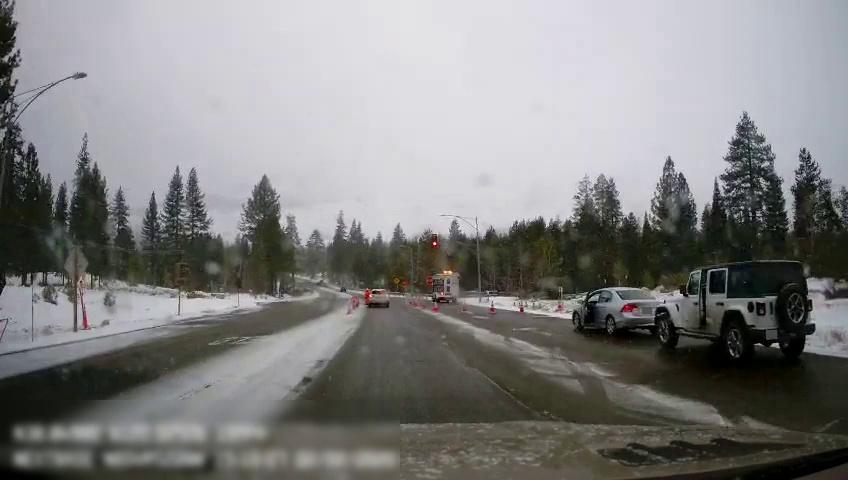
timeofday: Day
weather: Snowy
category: Drivable Space
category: Vehicles | SUV
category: Vehicles | Car
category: Vehicles | Truck
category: Vehicles | SUV
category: Pedestrians
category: Traffic | Lights
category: Traffic | Signs
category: Traffic | Signs
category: Traffic | Signs